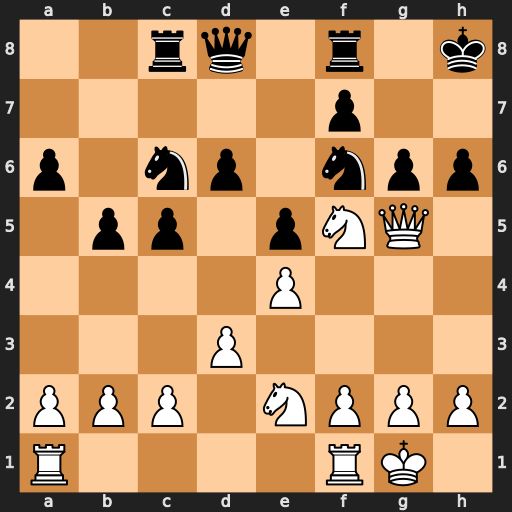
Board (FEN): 2rq1r1k/5p2/p1np1npp/1pp1pNQ1/4P3/3P4/PPP1NPPP/R4RK1
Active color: w
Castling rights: -
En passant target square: -
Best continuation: Qxh6+ Nh7 Qg7#